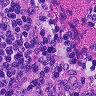
Metastatic tissue present: no